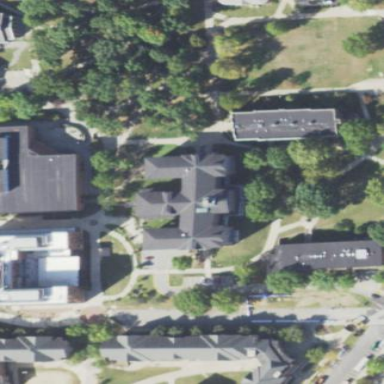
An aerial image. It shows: University building.